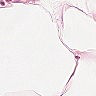
Metastatic tissue present: no